Interaction volume radius: 10 \u00c5
Interaction volume height: 10 \u00c5
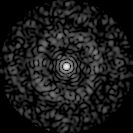
Disorder parameter: 0.8518